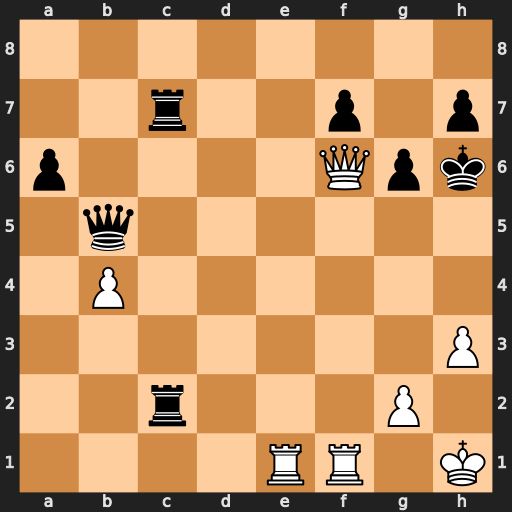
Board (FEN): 8/2r2p1p/p4Qpk/1q6/1P6/7P/2r3P1/4RR1K
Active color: w
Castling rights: -
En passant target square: -
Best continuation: Rf4 R2c4 Re5 Qxe5 Qxe5